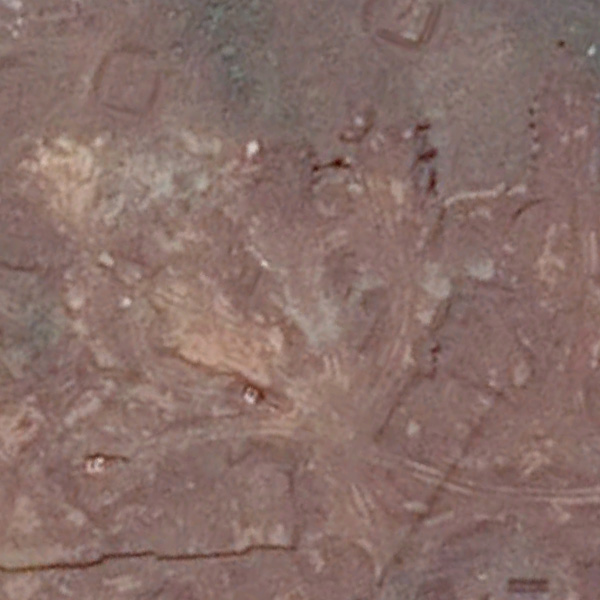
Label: BareLand